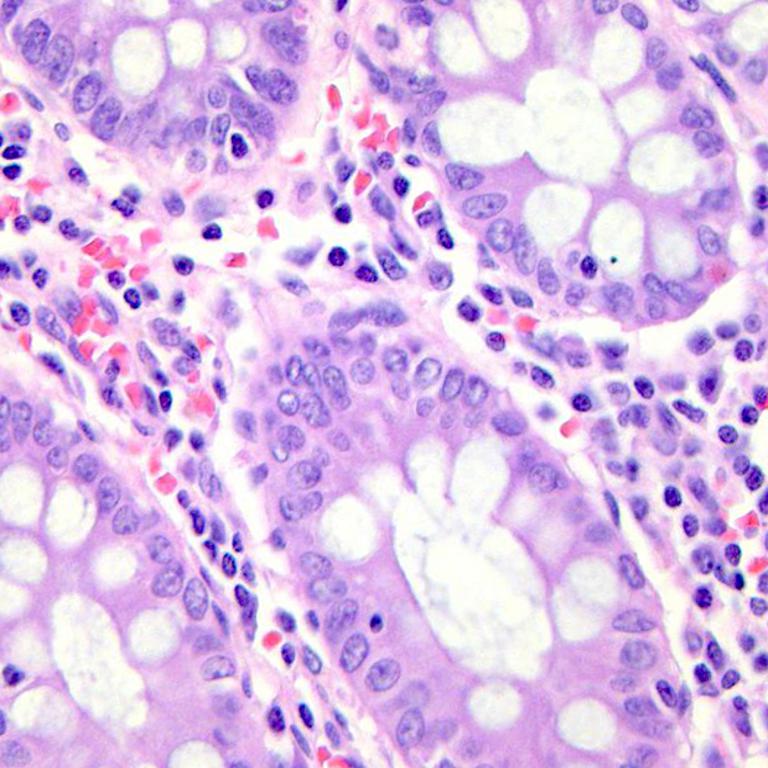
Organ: colon
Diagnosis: benign